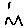
Label: zigzag